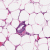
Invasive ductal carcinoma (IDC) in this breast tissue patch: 0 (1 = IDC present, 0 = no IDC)